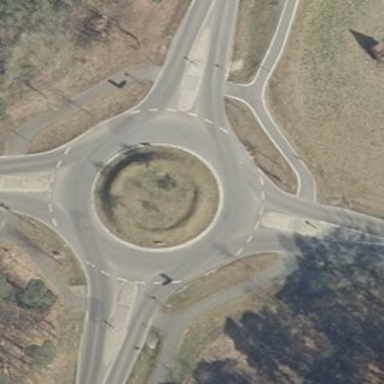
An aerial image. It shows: Secondary road with asphalt surface leading to roundabout. There are separate sidewalks on both sides of the road.